Interaction volume radius: 5 \u00c5
Interaction volume height: 20 \u00c5
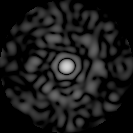
Disorder parameter: 0.8003